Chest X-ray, AP view. Patient: 52 years old, sex F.
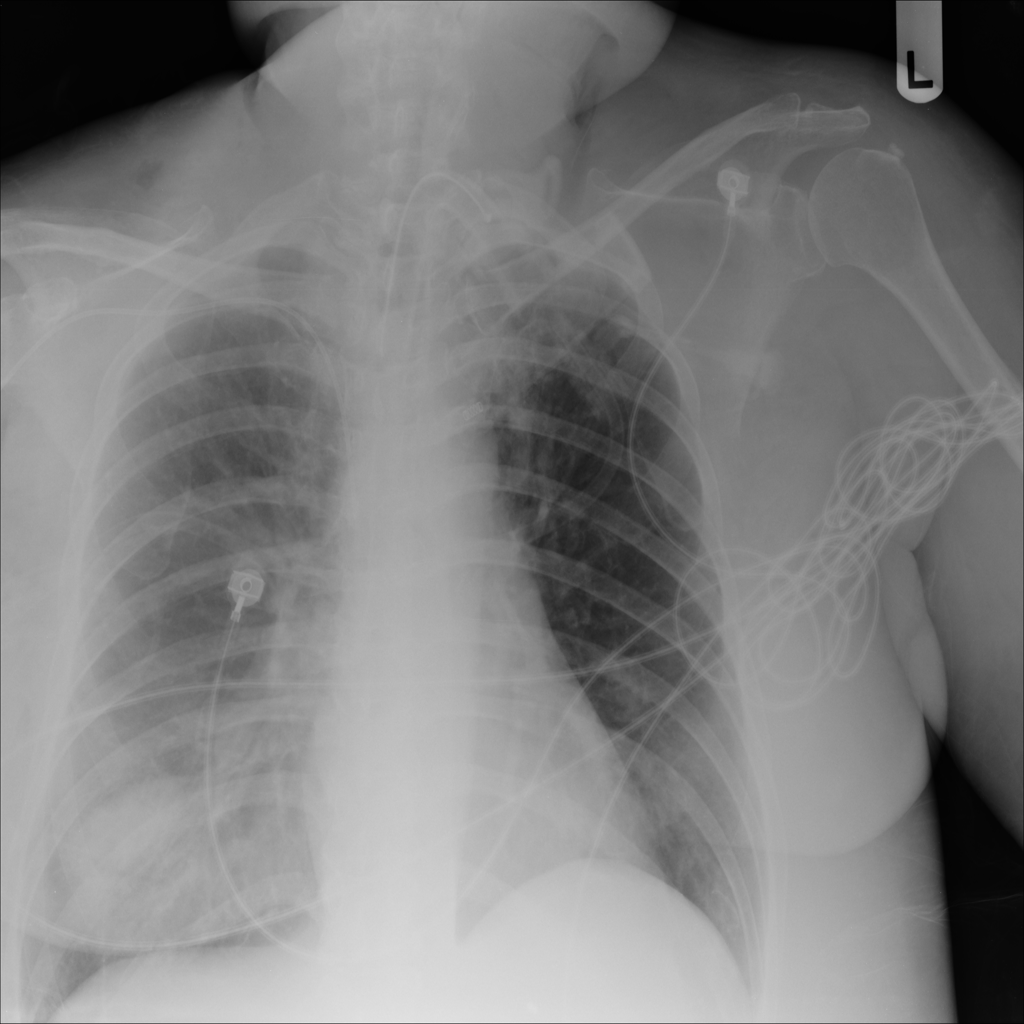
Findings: Consolidation